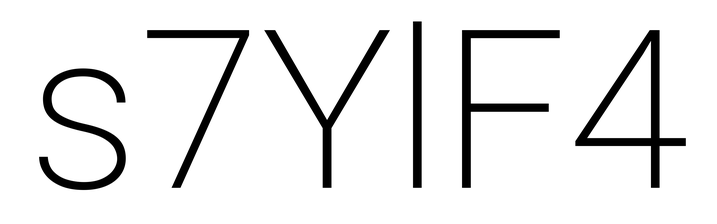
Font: Roboto_ExtraLight